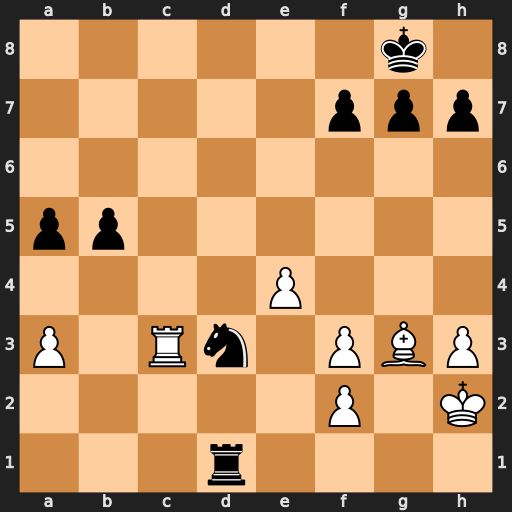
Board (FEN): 6k1/5ppp/8/pp6/4P3/P1Rn1PBP/5P1K/3r4
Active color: w
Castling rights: -
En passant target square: -
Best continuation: Rc8#